Question: What is the reading of this measurement?
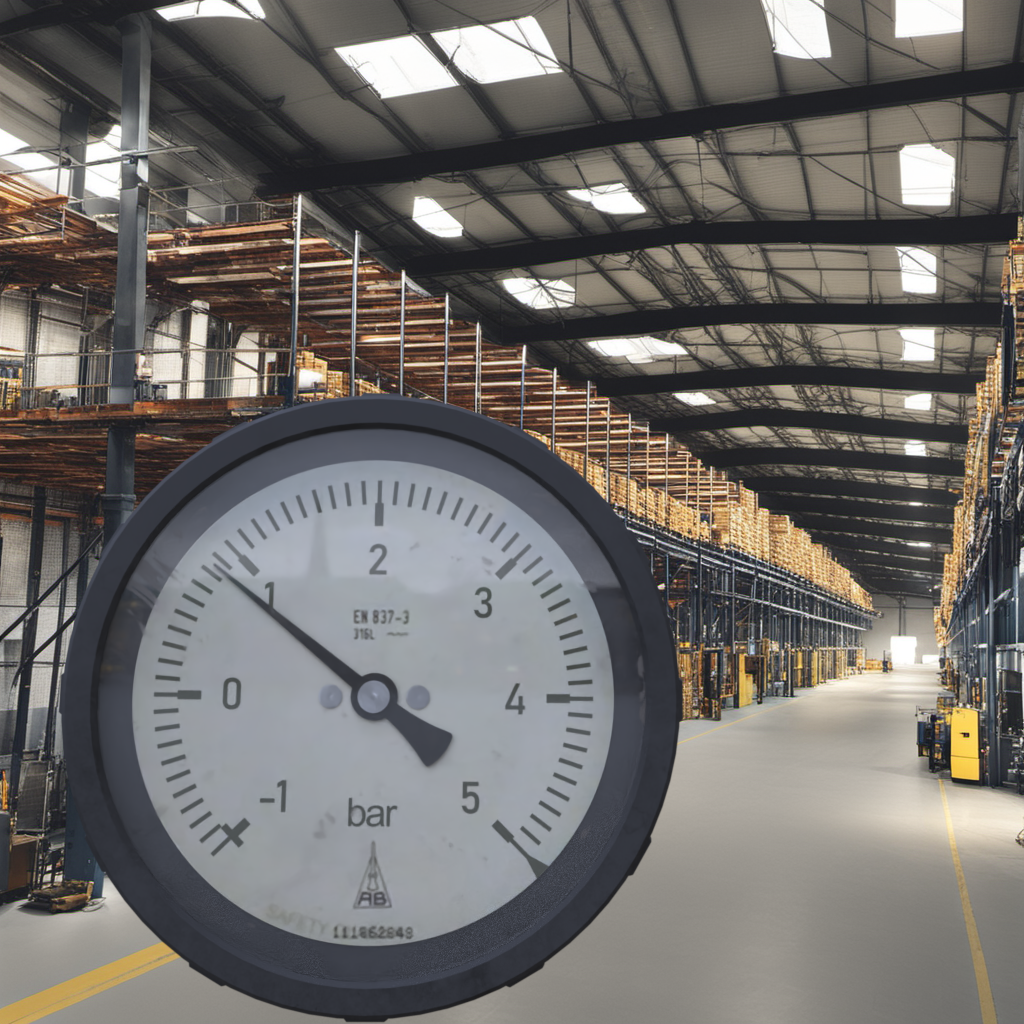
Answer: The result is 0.84
Question: What is the range of the measurement shown in the image?
Answer: The range is from -1 to 5
Question: What is the minimum and maximum value of this measurement?
Answer: The minimum value is -1 and the maximum value is 5